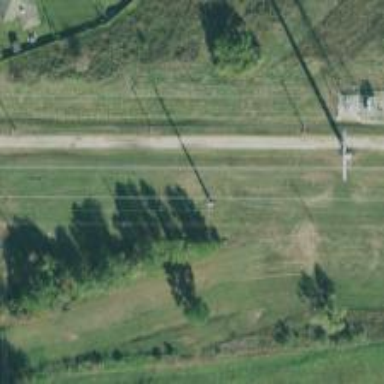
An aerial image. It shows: Power pole.